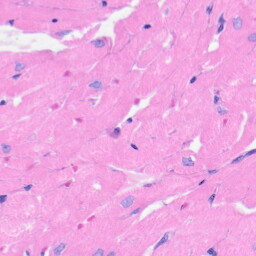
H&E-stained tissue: Heart